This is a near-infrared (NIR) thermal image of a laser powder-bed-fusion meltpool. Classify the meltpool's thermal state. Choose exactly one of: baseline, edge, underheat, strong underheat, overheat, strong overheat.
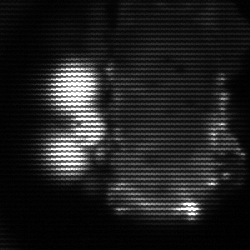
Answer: strong underheat